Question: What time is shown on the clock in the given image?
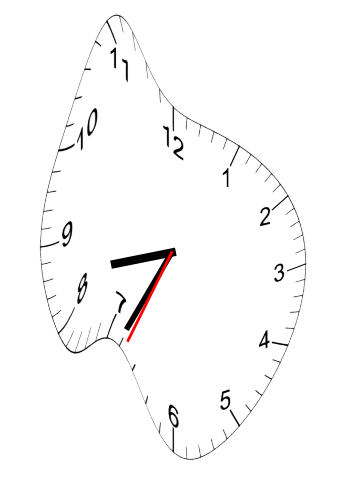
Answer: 08:34:34